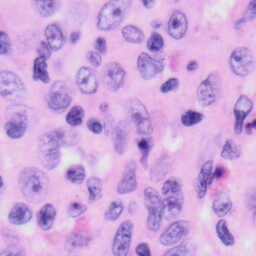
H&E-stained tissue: Skin